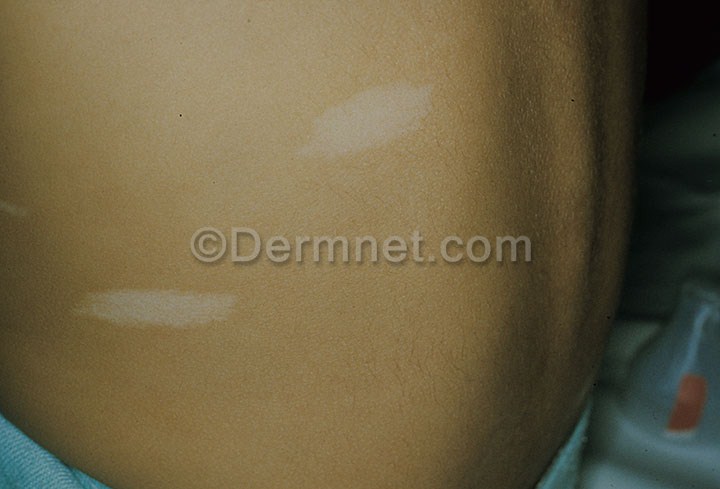
Disease: Systemic Disease